Interaction volume radius: 5 \u00c5
Interaction volume height: 10 \u00c5
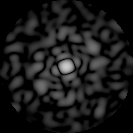
Disorder parameter: 0.8275